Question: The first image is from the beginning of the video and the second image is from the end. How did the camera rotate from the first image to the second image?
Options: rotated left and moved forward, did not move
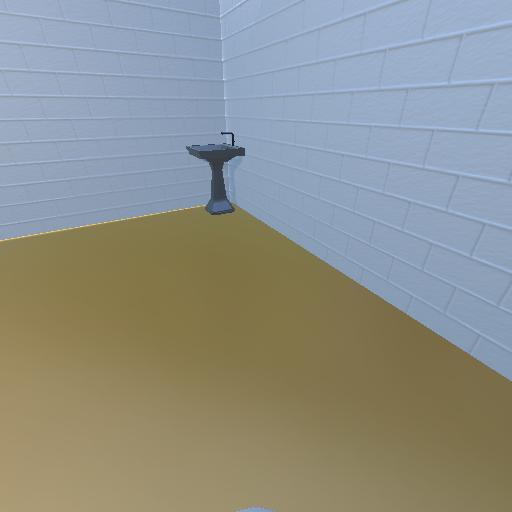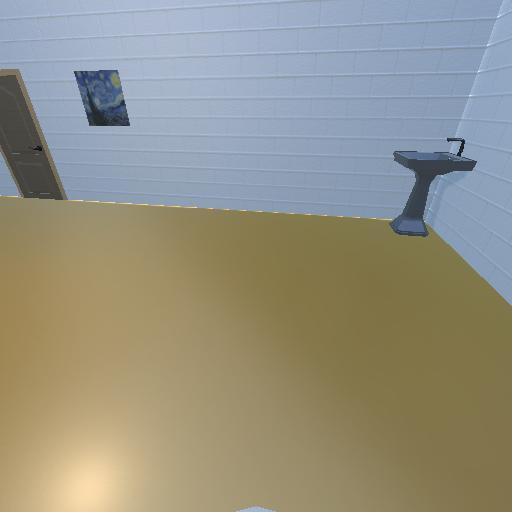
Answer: rotated left and moved forward